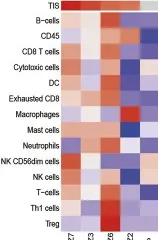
(F) Evaluation of immune cell infiltration.
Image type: chart (chart)